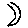
Label: moon